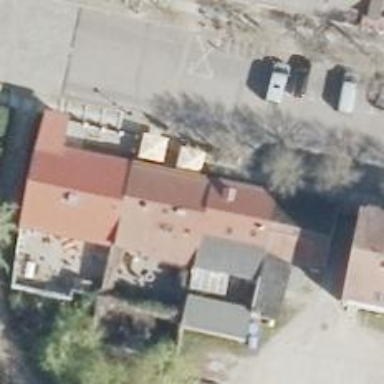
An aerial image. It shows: Restaurant.